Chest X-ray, AP view. Patient: 35 years old, sex F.
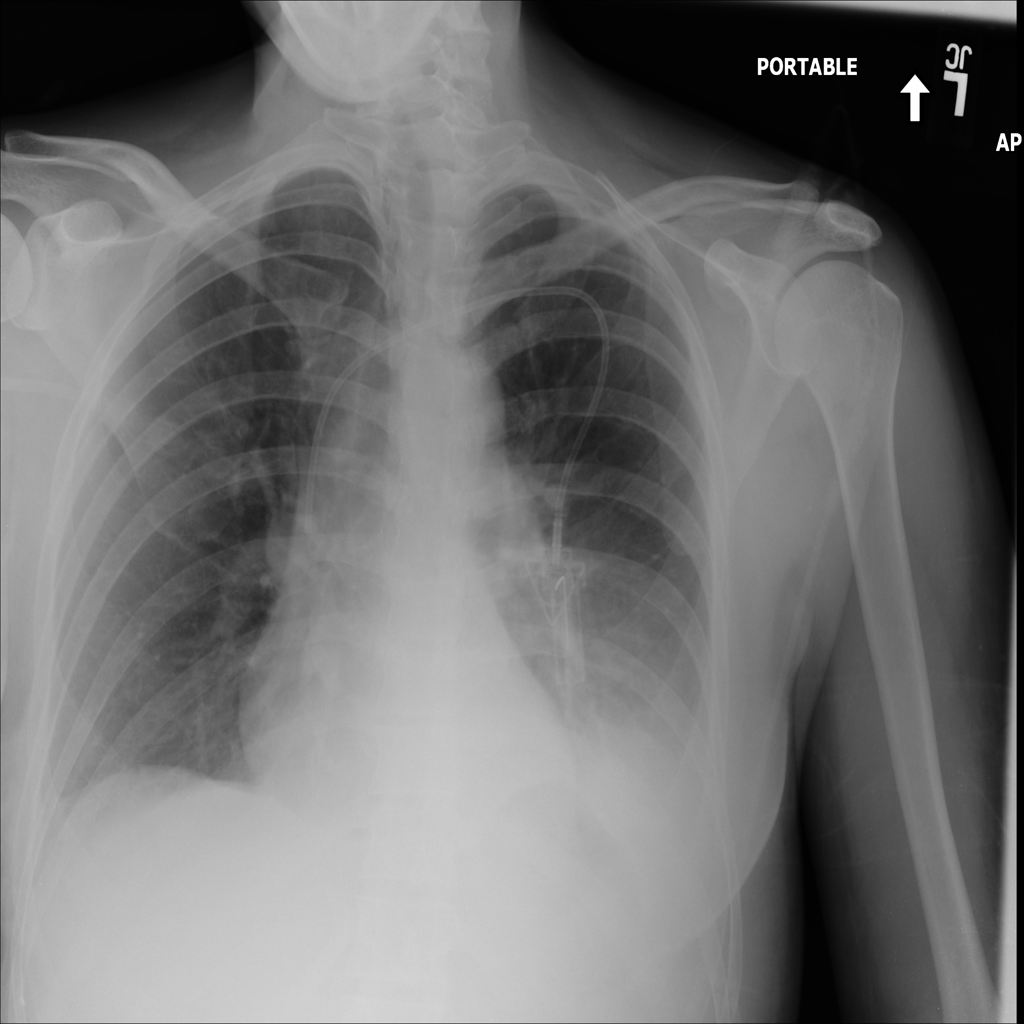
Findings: Effusion